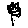
Label: flower